Question: Does anyone have the xaml to get the look and feel of this UI?

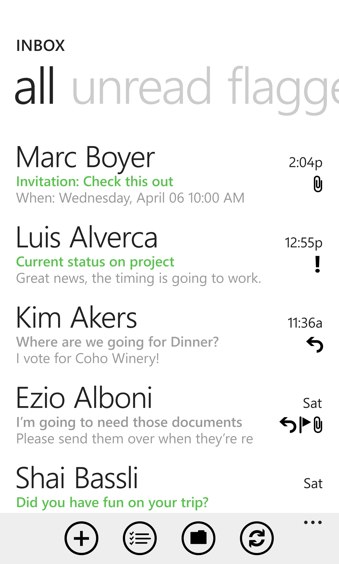
Answer: This is one way we can do your UI:
'''
<ListBox x:Name="contentList" SelectionChanged="OnFileHit">
<ListBox.ItemTemplate>
<DataTemplate>
<Grid>
<Grid.ColumnDefinitions>
<ColumnDefinition Width="Auto" />
<ColumnDefinition />
</Grid.ColumnDefinitions>
<Grid.RowDefinitions>
<RowDefinition Height="Auto" />
<RowDefinition Height="Auto"/>
<RowDefinition Height="Auto"/>
</Grid.RowDefinitions>
<TextBlock Text="Marc Boyer" FontSize="{StaticResource PhoneFontSizeLarge}"/>
<TextBlock Text="Inviation check this out here" Grid.Row="1" FontSize="{StaticResource PhoneFontSizeMedium}" Foreground="GreenYellow"/>
<TextBlock Text="When: Thursday 9 PM" Grid.Row="2" FontSize="{StaticResource PhoneFontSizeNormal}" Opacity="0.5"/>
<TextBlock Text="9.45" HorizontalAlignment="Right" Grid.Row="0" Grid.Column="1" FontSize="{StaticResource PhoneFontSizeNormal}"/>
<Image Grid.Row="1" Grid.Column="1" />
</Grid>
</DataTemplate>
</ListBox.ItemTemplate>
</ListBox>
'''